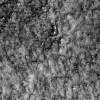
Atmospheric dust classification: not_dusty